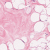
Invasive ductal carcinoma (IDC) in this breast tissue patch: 0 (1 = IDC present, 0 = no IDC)